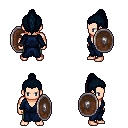
a pixel art fantasy rpg character, male body template, human, light skin, blue robe, teal pants, raven long topknot hairstyle, shield, four views (front, back, left, right), 2x2 character sprite sheet, small pixel art, hard edges, no anti-aliasing